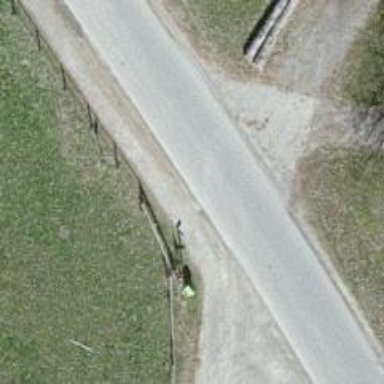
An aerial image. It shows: Guidepost providing information.